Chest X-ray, PA view. Patient: 39 years old, sex M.
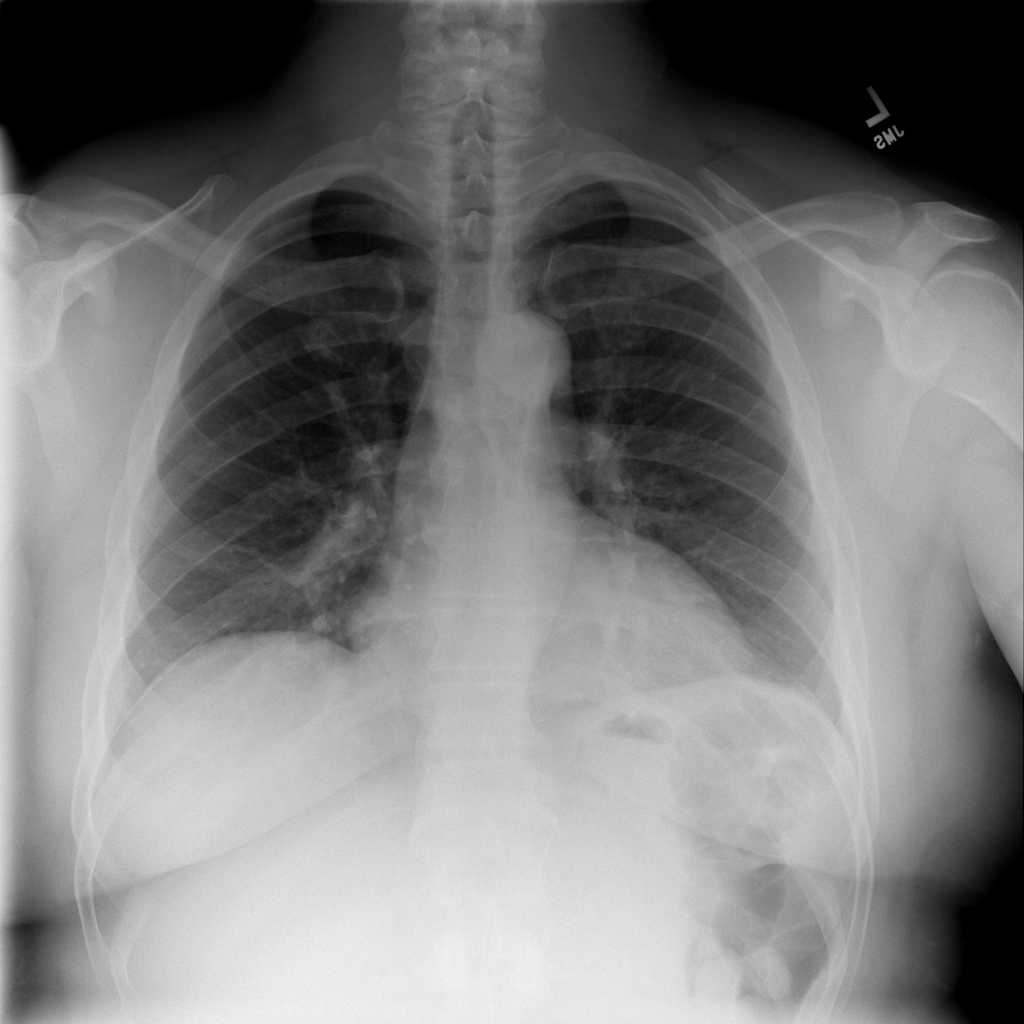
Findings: No Finding